Question: Hi i want to create this:

I have a problem becouse everyting is not next to menu but under menu...
CSS:
'''
#navigationMenu li{
list-style:none;
height:39px;
padding:2px;
width:40px;
}
#navigationMenu span{
/* Container properties */
width:0;
left:38px;
padding:0;
position:absolute;
overflow:hidden;
/* Text properties */
font-family:'Myriad Pro',Arial, Helvetica, sans-serif;
font-size:18px;
font-weight:bold;
letter-spacing:0.6px;
white-space:nowrap;
line-height:39px;
/* CSS3 Transition: */
-webkit-transition: 0.25s;
/* Future proofing (these do not work yet): */
-moz-transition: 0.25s;
transition: 0.25s;
}
#navigationMenu a{
background:url('img/navigation.jpg') no-repeat;
height:39px;
width:38px;
display:block;
position:relative;
}
/* General hover styles */
#navigationMenu a:hover span{ width:auto; padding:0 20px;overflow:visible; }
#navigationMenu a:hover{
text-decoration:none;
/* CSS outer glow with the box-shadow property */
-moz-box-shadow:0 0 5px #9ddff5;
-webkit-box-shadow:0 0 5px #9ddff5;
box-shadow:0 0 5px #9ddff5;
}
/* Green Button */
#navigationMenu .home { background-position:0 0;}
#navigationMenu .home:hover { background-position:0 -39px;}
#navigationMenu .home span{
background-color:#7da315;
color:#3d4f0c;
text-shadow:1px 1px 0 #99bf31;
}
/* Blue Button */
#navigationMenu .about { background-position:-38px 0;}
#navigationMenu .about:hover { background-position:-38px -39px;}
#navigationMenu .about span{
background-color:#1e8bb4;
color:#223a44;
text-shadow:1px 1px 0 #44a8d0;
}
/* Orange Button */
#navigationMenu .services { background-position:-76px 0;}
#navigationMenu .services:hover { background-position:-76px -39px;}
#navigationMenu .services span{
background-color:#c86c1f;
color:#5a3517;
text-shadow:1px 1px 0 #d28344;
}
/* Yellow Button */
#navigationMenu .portfolio { background-position:-114px 0;}
#navigationMenu .portfolio:hover{ background-position:-114px -39px;}
#navigationMenu .portfolio span{
background-color:#d0a525;
color:#604e18;
text-shadow:1px 1px 0 #d8b54b;
}
/* Purple Button */
#navigationMenu .contact { background-position:-152px 0;}
#navigationMenu .contact:hover { background-position:-152px -39px;}
#navigationMenu .contact span{
background-color:#af1e83;
color:#460f35;
text-shadow:1px 1px 0 #d244a6;
}
'''
HTML:
'''
<ul id="navigationMenu">
<li>
<a class="home" href="#">
<span>Home</span>
</a>
</li>
<li>
<a class="about" href="#">
<span>About</span>
</a>
</li>
<li>
<a class="services" href="#">
<span>Services</span>
</a>
</li>
<li>
<a class="portfolio" href="#">
<span>Portfolio</span>
</a>
</li>
<li>
<a class="contact" href="#">
<span>Contact us</span>
</a>
</li>
</ul>
'''
The same menu: <URL>
Is it possible?
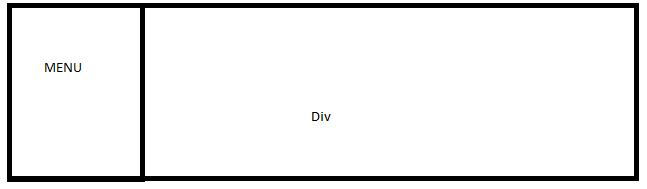
Answer: Is this something you are looking for?
<URL>
'''
#navWrapper {
display: inline-block;
box-sizing: border-box;
float: left;
width: 35%;
height: 400px;
background-color: red;
}
#rightDiv {
display: inline-block;
box-sizing: border-box;
float: left;
width: 65%;
height: 400px;
background-color: blue;
}
'''